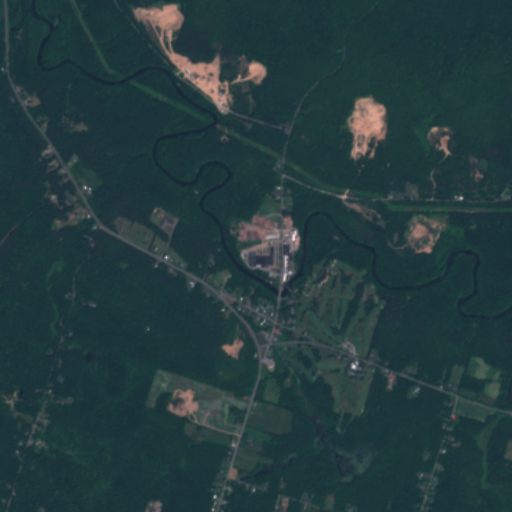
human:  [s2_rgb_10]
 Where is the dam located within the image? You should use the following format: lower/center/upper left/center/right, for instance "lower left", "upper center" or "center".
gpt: The dam is located in the center of the image.
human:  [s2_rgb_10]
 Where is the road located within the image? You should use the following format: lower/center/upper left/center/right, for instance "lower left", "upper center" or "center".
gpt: There is no road in the image.